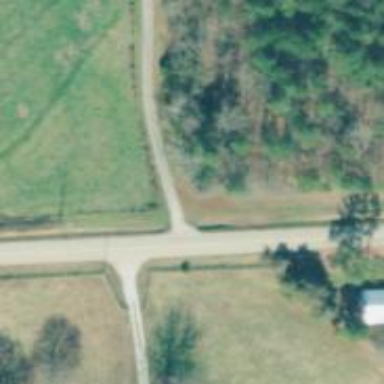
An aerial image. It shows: Secondary road with asphalt surface.